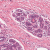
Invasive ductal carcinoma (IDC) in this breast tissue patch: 0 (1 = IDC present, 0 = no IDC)